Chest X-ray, PA view. Patient: 41 years old, sex F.
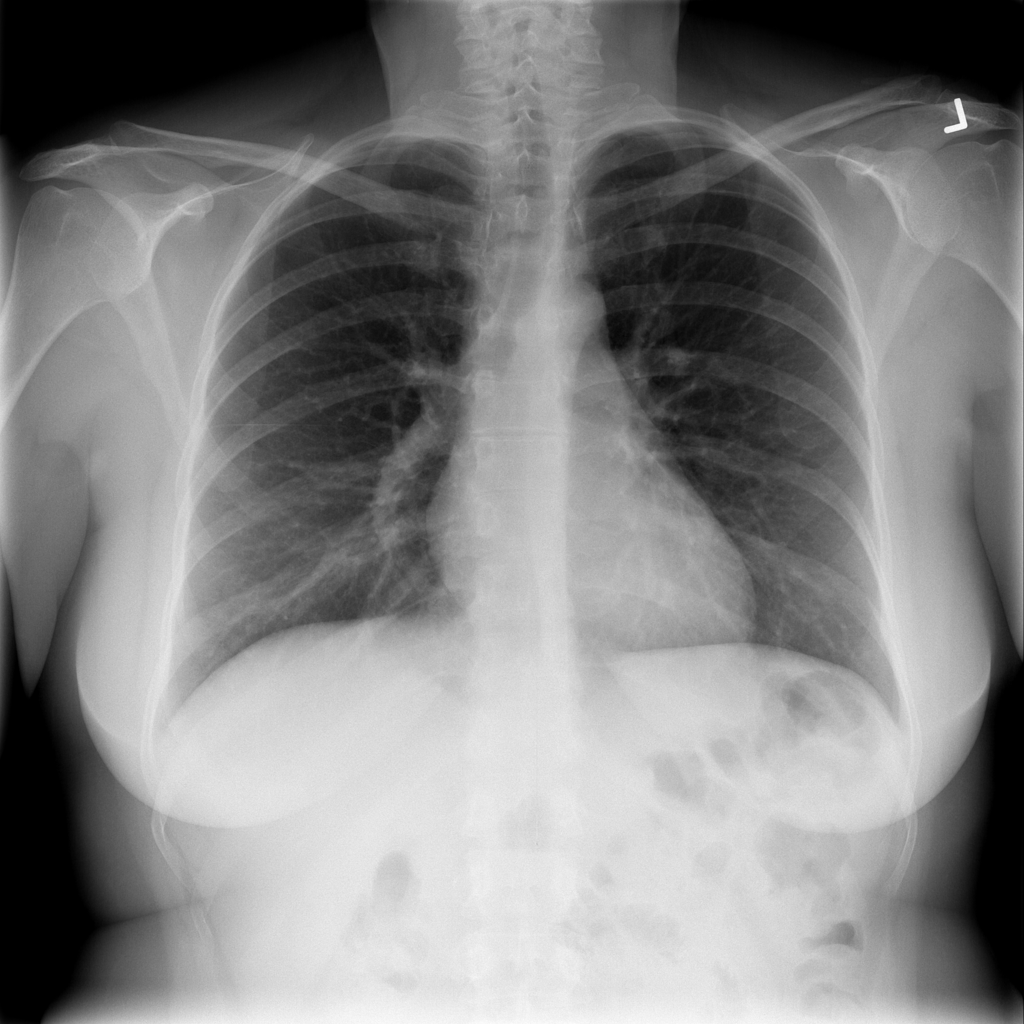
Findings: No Finding